Breast ultrasound image
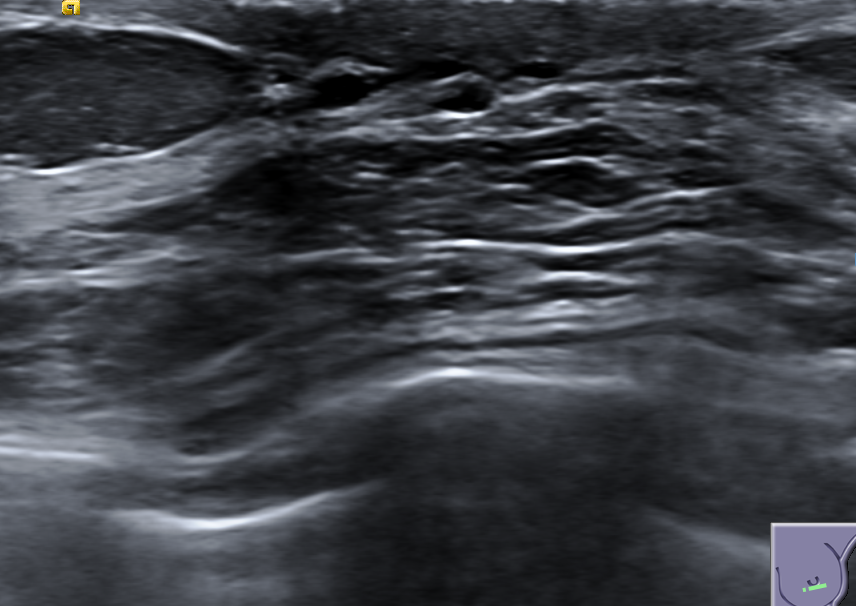
Diagnosis: normal